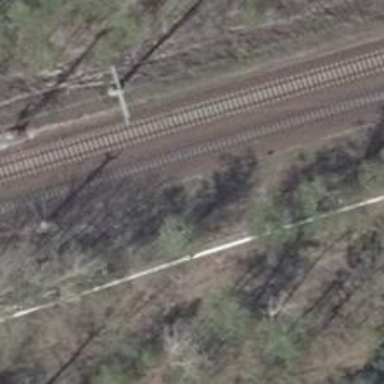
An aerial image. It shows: Railway signal.